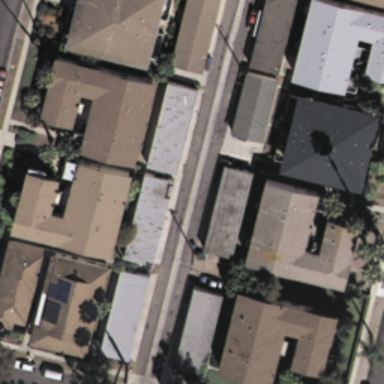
This is a dense residential area .